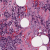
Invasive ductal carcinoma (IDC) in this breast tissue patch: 1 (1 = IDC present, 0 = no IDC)